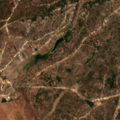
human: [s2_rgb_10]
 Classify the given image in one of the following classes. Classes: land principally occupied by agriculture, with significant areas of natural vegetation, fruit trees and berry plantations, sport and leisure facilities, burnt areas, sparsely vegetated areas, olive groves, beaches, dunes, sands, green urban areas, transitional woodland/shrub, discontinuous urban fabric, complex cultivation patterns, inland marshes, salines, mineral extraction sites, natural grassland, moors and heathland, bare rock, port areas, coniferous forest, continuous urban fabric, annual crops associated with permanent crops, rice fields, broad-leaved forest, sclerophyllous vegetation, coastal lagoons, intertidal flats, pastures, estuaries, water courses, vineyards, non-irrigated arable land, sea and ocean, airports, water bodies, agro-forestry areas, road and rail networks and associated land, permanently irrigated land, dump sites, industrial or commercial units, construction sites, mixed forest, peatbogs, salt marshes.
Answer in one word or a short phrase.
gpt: pastures, mixed forest, transitional woodland/shrub